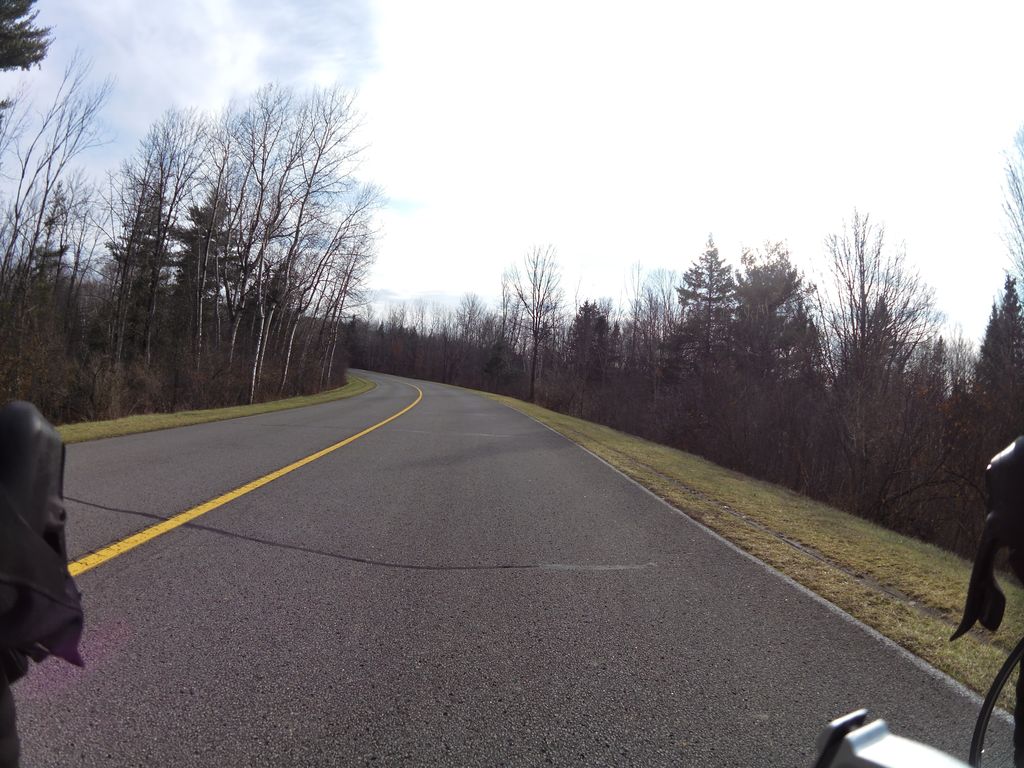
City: ottawa-gatineau